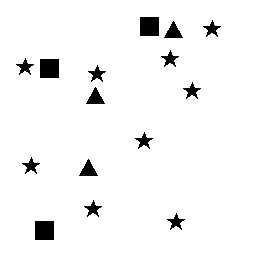
Squares: 3
Triangles: 3
Stars: 9
Total shapes: 15